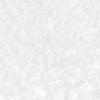
Label: no_change